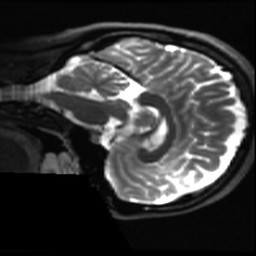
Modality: T2w
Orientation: sagittal
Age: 26
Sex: female
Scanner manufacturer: ge
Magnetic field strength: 3 T
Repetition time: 8.947 s
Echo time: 0.09798 s